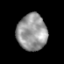
Tissue: prostate
Cell type: T cells
Senescence score: 0.3541
Nuclear area (px): 1064
Mean DAPI intensity: 150.897